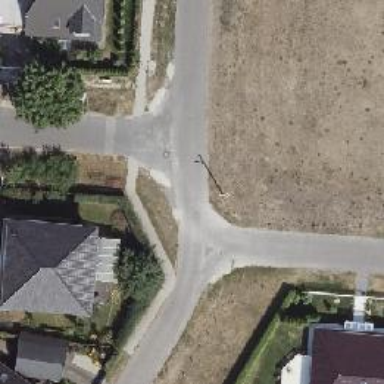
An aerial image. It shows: Residential road with asphalt surface. Sidewalk is present on the left side.